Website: bh-photo
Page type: delivery-shipping
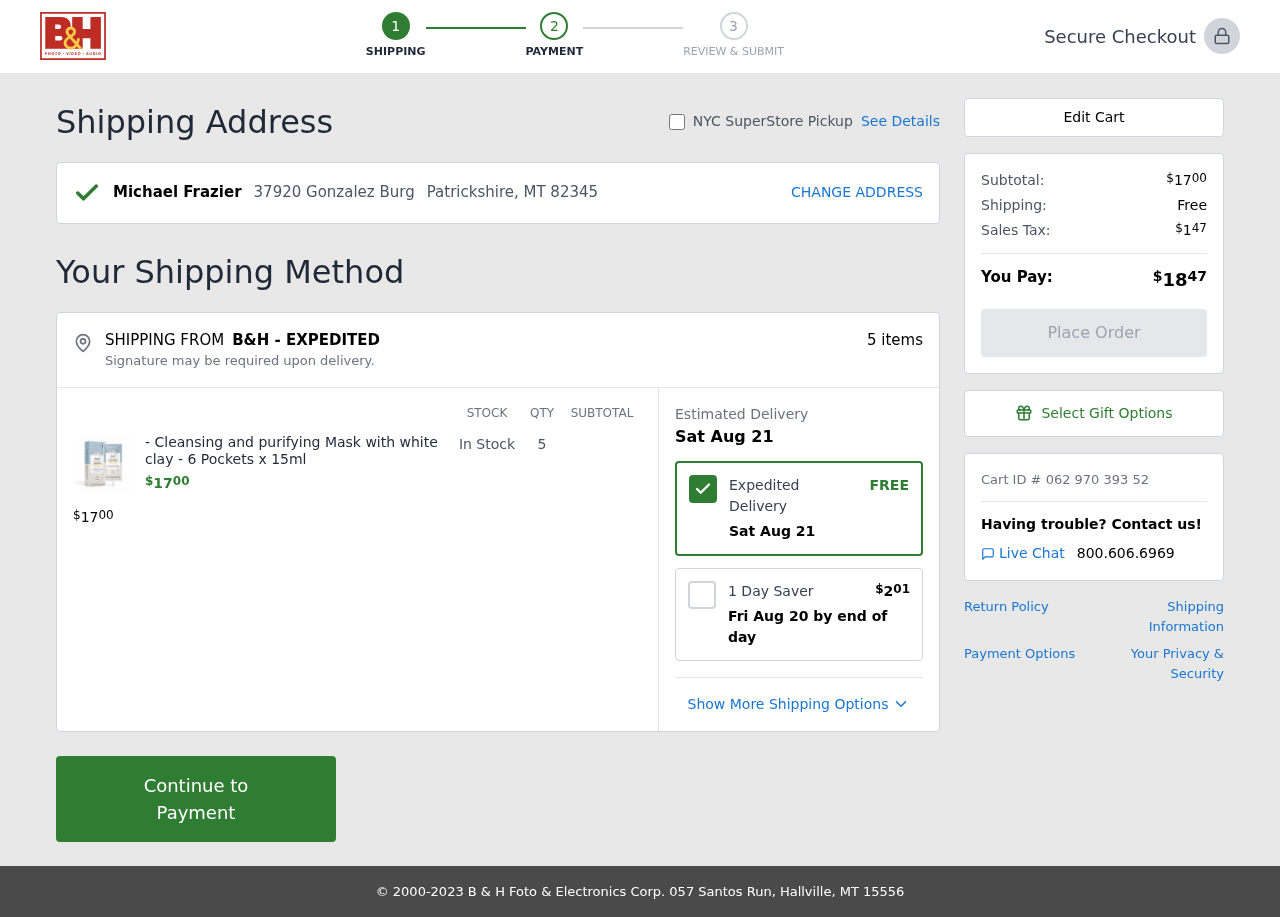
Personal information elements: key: PII_CITY_STATE_ZIP
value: Patrickshire, MT 82345
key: PII_FULLNAME
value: Michael Frazier
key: PII_STREET
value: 37920 Gonzalez Burg
Product elements: key: PRODUCT1_NAME
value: - Cleansing and purifying Mask with white clay - 6 Pockets x 15ml
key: PRODUCT1_PRICE
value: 17
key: PRODUCT1_QUANTITY
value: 5
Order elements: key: ORDER_NUM_ITEMS
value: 5 items
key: ORDER_SUBTOTAL
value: $1700
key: ORDER_DELIVERY_DATE
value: Sat Aug 21
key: ORDER_SHIPPING_COST_ALT
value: $201
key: ORDER_SHIPPING_DATE
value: Fri Aug 20 by end of day
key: ORDER_SHIPPING_COST
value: Free
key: ORDER_TAX
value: $147
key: ORDER_TOTAL
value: $1847
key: ORDER_ID
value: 062 970 393 52